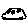
Label: car